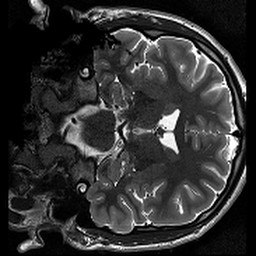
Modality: T2w
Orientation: coronal